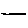
Label: line